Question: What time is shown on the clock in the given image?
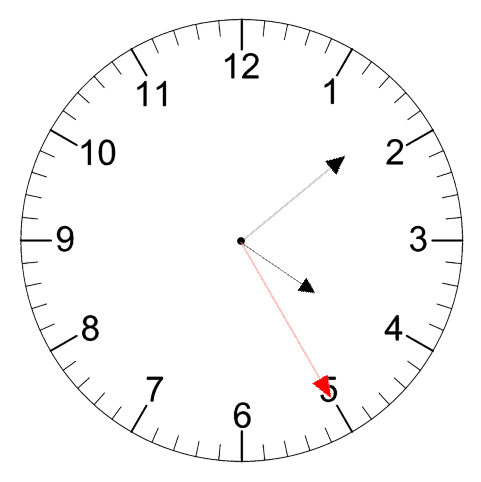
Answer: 04:08:25